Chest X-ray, AP view. Patient: 54 years old, sex F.
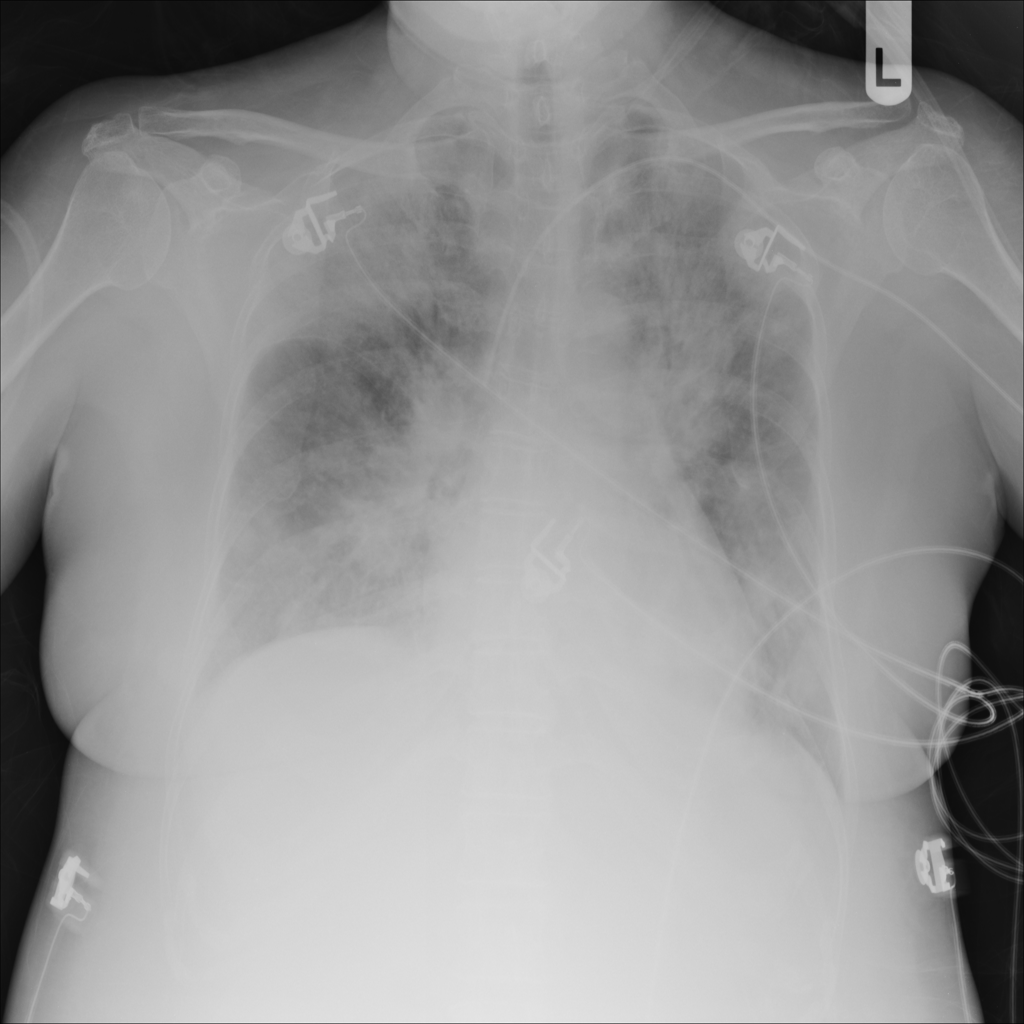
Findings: No Finding